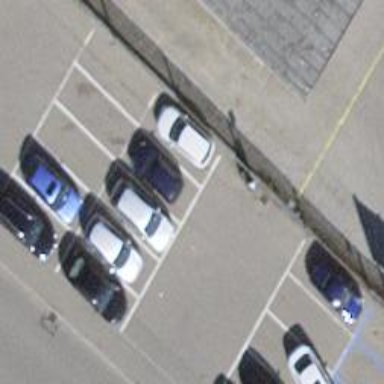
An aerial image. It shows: Parking entrance.